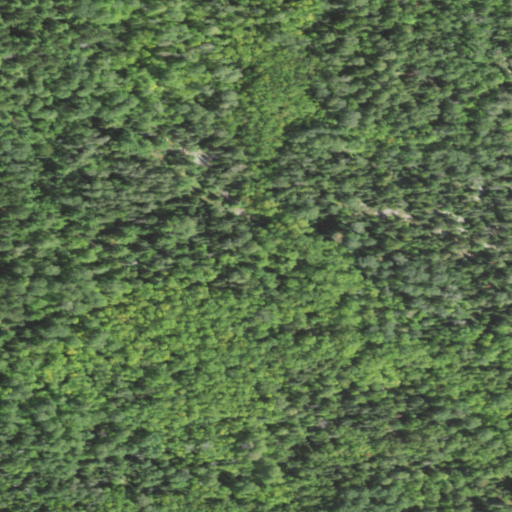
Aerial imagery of island in Minnesota named Kubel Island containing mixed forest, evergreen forest, woody wetlands, and deciduous forest